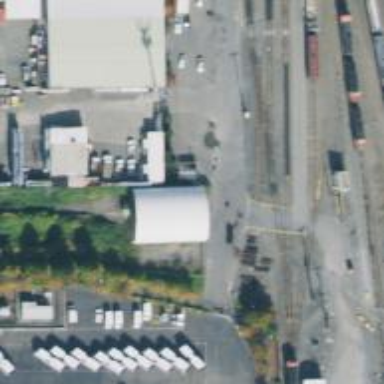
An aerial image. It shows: Railway yard.